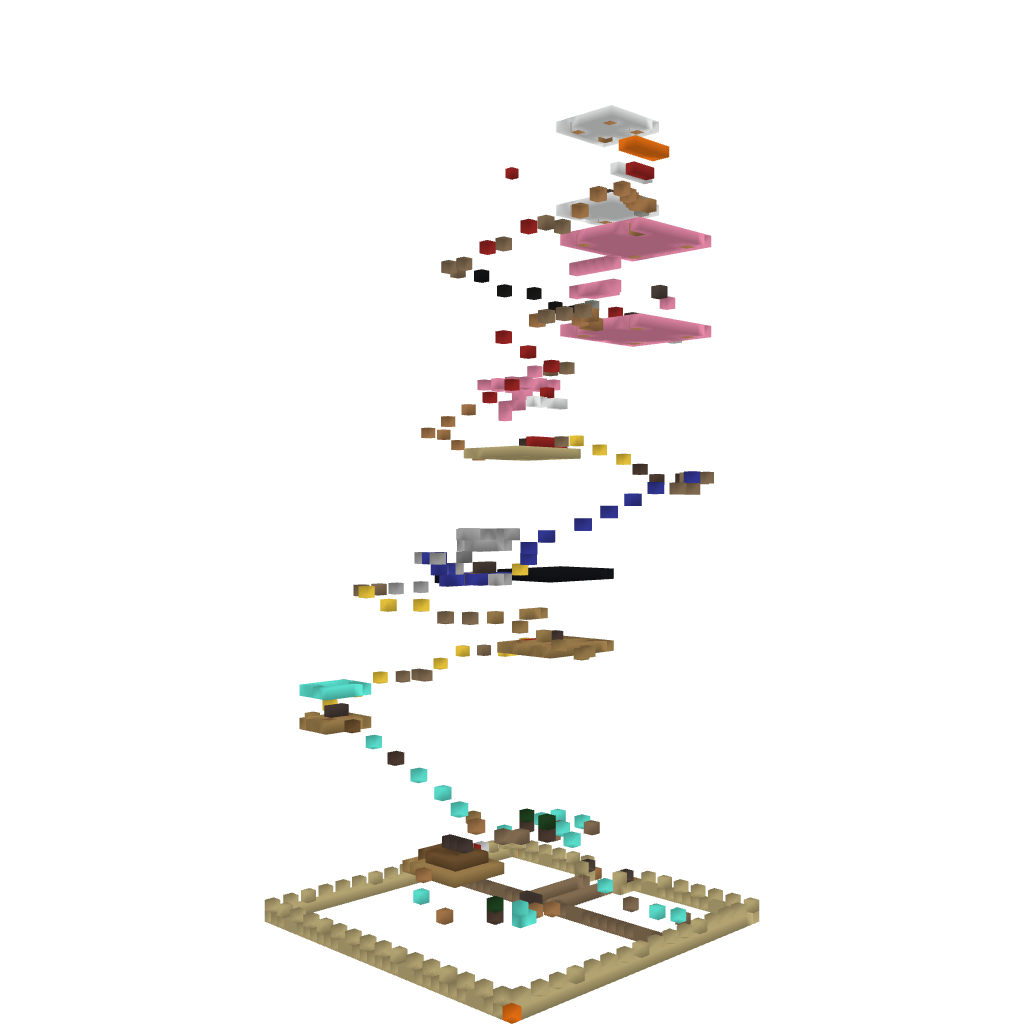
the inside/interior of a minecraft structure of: Parkour Extrem